Question: The following 'java' program calls a native method in 'C' that should print a message 'you pressed a key !' if the user presses a key. But i can't see the message as the i press the key.I also check if the function 'SetWindowsHookEx' returns null but no,it doesn't return null.
'''
package keylogger;
public class TestKeys {
private native void setWinHook();
public static void main(String args[]) {
TestKeys o = new TestKeys();
try {
o.setWinHook();
Thread.sleep(10000);
} catch(Exception exc) {
exc.printStackTrace();
}
}
static {
System.loadLibrary("MyHook");
}
'''
}
'''
#include <stdio.h>
#include <windows.h>
#include <w32api.h>
#include "keylogger_TestKeys.h"
static HHOOK handleKeyboardHook = NULL;
HINSTANCE hInst = NULL;
static LRESULT CALLBACK LowLevelKeyboardProc(int nCode, WPARAM wParam, LPARAM lParam) {
printf("You pressed a key !
");
return CallNextHookEx(handleKeyboardHook, nCode, wParam, lParam);
}
void Java_keylogger_TestKeys_setWinHook
(JNIEnv *env, jobject obj) {
hInst = GetModuleHandle(NULL); // include or exclude,i don't see the result
handleKeyboardHook = SetWindowsHookEx(WH_KEYBOARD_LL, LowLevelKeyboardProc,NULL, 0);
if(handleKeyboardHook==NULL) {
printf("Is Null");
} else {
printf("Is not Null");
}
printf("Inside fucntion setWinHook !");
}
/*int WINAPI WinMain(HINSTANCE hInstance, HINSTANCE hPrevInstance, LPSTR lpCmdLine, int nCmdShow)
{
printf("Hello World !");
handleKeyboardHook = SetWindowsHookEx(WH_KEYBOARD_LL, LowLevelKeyboardProc, hInstance, 0);
if(handleKeyboardHook==NULL) {
printf("Is Null");
} else {
printf("Is not Null");
}
MSG msg;
while(GetMessage(&msg, NULL, 0, 0))
{
TranslateMessage(&msg);
DispatchMessage(&msg);
}
return msg.wParam;
}*/
'''
The only output that I see is
Where is the problem ?
What should i do so that this program returns me the message when i press the key.
The only output that I see is : 'Inside function setWinHook !'
If the above program runs on someone's machine,please mention that.

I don't see any message on key tapping.Program just exits after 10 seconds without displaying a message.
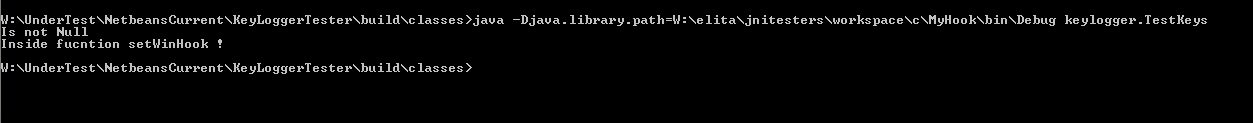
Answer: 'DllMain'
'''
#include <stdio.h>
#include <windows.h>
#include <w32api.h>
#include "keylogger_TestKeys.h"
static HHOOK handleKeyboardHook = NULL;
HINSTANCE hInst = NULL;
static DWORD hookThreadId = 0;
static HANDLE hookThreadHandle = NULL;
BOOL WINAPI installHook(HINSTANCE hinstDLL, DWORD fwdReason, LPVOID lpvReserved);
static int i = 0;
static LRESULT CALLBACK LowLevelKeyboardProc(int nCode, WPARAM wParam, LPARAM lParam) {
printf("You pressed the key !");
return CallNextHookEx(handleKeyboardHook, nCode, wParam, lParam);
}
BOOL WINAPI DllMain( HINSTANCE hinstDLL, DWORD fdwReason, LPVOID lpvReserved) {
if(hookThreadHandle==NULL) {
printf("hookThreadHandle is NULL
");
LPTHREAD_START_ROUTINE lpStartAddress = &installHook;
hookThreadHandle = CreateThread(NULL, 0, lpStartAddress, NULL, 0, &hookThreadId);
}
}
BOOL WINAPI installHook(HINSTANCE hinstDLL, DWORD fwdReason, LPVOID lpvReserved) {
// printf("From installHook : %u",fwdReason);
printf("count : %d
",i++);
handleKeyboardHook = SetWindowsHookEx(WH_KEYBOARD_LL, LowLevelKeyboardProc, hinstDLL, 0);
MSG msg;
while(GetMessage(&msg, NULL, 0, 0))
{
TranslateMessage(&msg);
DispatchMessage(&msg);
}
return msg.wParam;
}
void Java_keylogger_TestKeys_unregisterWinHook
(JNIEnv *env, jobject obj) {
// should have stopped the thread before unhooking
if(handleKeyboardHook != NULL) {
UnhookWindowsHookEx(handleKeyboardHook);
}
}
void Java_keylogger_TestKeys_stopNativeThread // stop the native thread
(JNIEnv *env, jobject obj) {
PostThreadMessage(hookThreadId, WM_QUIT, (WPARAM) NULL, (LPARAM) NULL);
WaitForSingleObject(hookThreadHandle, 5000);
}
'''
'''
package keylogger;
public class TestKeys {
private static int i = 0;
private native void setWinHook();
private native void unregisterWinHook();
private native void createWinThread();
private native void stopNativeThread();
public static void main(String args[]) {
TestKeys o = new TestKeys();
try {
Thread.sleep(5000);
}catch(Exception exc) {
exc.printStackTrace();
}
o.stopNativeThread();
o.unregisterWinHook();
System.out.println("Native thread stopped and Hook unregistered !");
try {
Thread.sleep(3000); // Now you won't see the message : you pressed the key
}catch(Exception exc) {
exc.printStackTrace();
}
}
static {
System.loadLibrary("MyHook");
}
}
'''
I start the java program and 'DLLMain' is called.